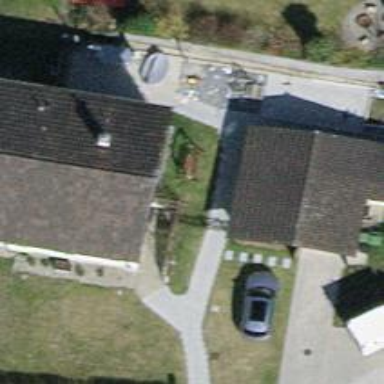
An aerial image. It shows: Building with tiled roof.